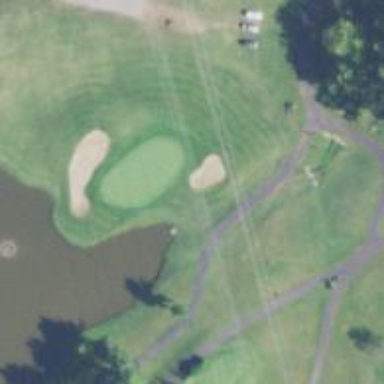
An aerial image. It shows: Path for golf carts.